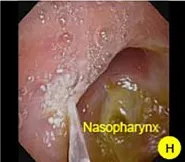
Flexible nasopharyngoscopy examination of nasopharynx. (G, H) following an 8-month post-treatment surveillance, there is no evidence of tumor recurrence in the nasopharyngeal area.
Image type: endoscopy (gi_endoscopy)